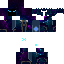
A female skeleton skin with dark skin, wearing blonde helmet dressed in a purple robe top and black pants, featuring a closed mouth.